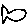
Label: fish